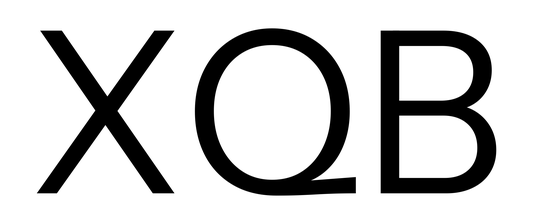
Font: InstrumentSans_Regular